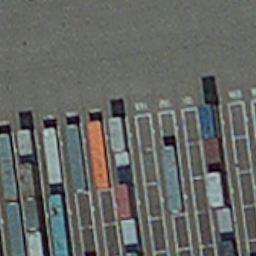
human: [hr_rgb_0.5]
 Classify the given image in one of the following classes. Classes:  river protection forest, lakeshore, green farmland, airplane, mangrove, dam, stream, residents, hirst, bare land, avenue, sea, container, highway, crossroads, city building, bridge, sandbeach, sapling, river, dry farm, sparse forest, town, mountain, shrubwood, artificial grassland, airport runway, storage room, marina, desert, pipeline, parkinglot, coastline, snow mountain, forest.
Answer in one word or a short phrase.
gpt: container